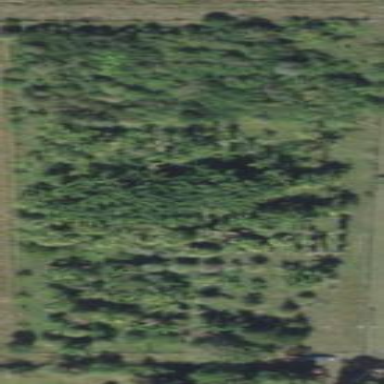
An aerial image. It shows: Plant nursery cultivating trees.